Aerial crown-view tile of a tropical tree (Barro Colorado Island, Panama), acquired 20250217:
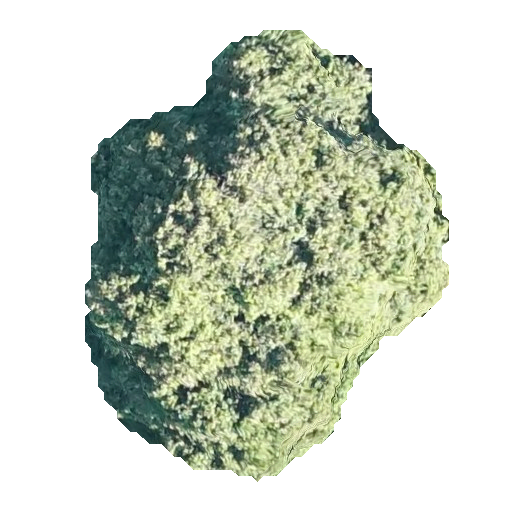
Species: Prioria copaifera
GBIF accepted scientific name: Prioria copaifera
Crown area: 167.747 m²